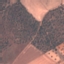
Land use / land cover: PermanentCrop